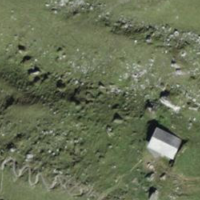
EUNIS habitat code: 23
Species observed at this site:
Pyrrhocorax graculus
Bistorta vivipara
Parnassia palustris